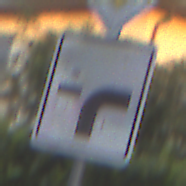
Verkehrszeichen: VerlaufVorfahrtsstrasse9
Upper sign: Vorfahrtsstrasse
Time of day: SunriseSunset
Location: Outdoor (Urban)
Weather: Clear
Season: NotSpecified
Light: Natural